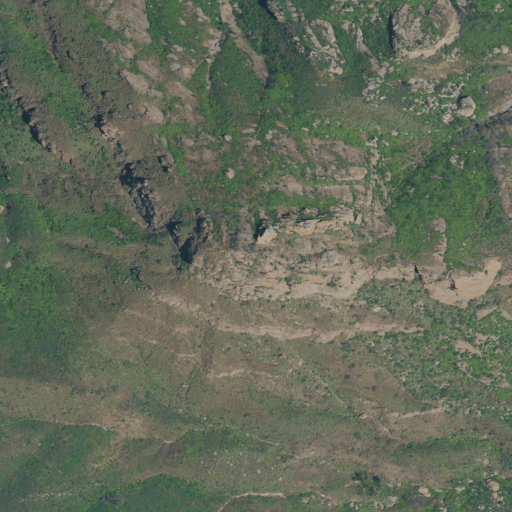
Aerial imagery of mountain in California named Brents Mountain containing grassland, shrub, and open development